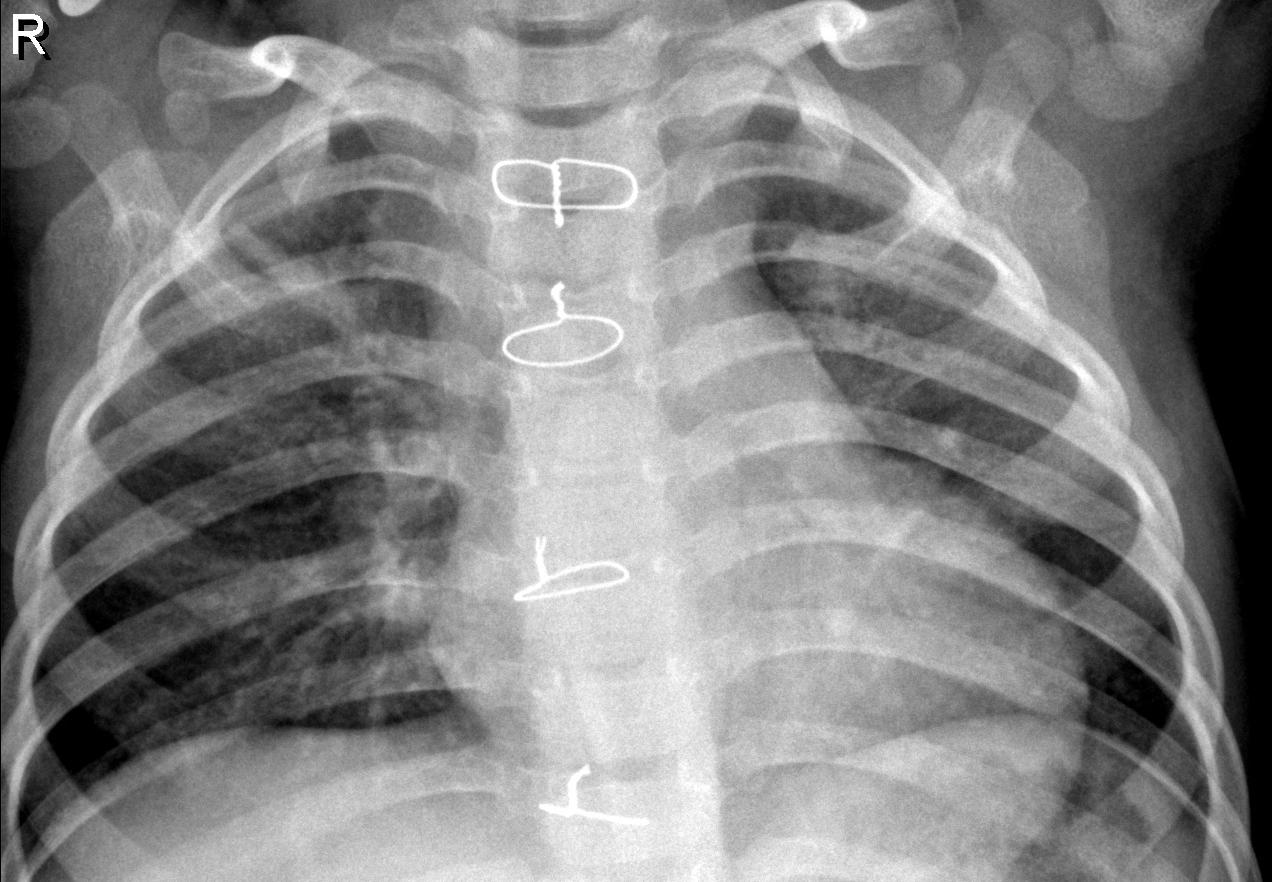
Diagnosis: PNEUMONIA